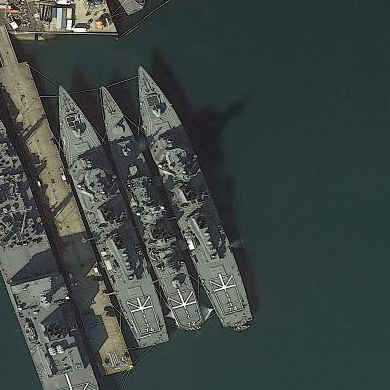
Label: cruiser